Question: I'm doing research on bootloaders. That is, I'm trying to write simple bootloader with Nasm which will run in VB (vdi disk). For now on I did set up a virtualbox environment for testing purposes and successfully load MBR which resides on absolute address (HXD hex editor) 0x2000. But now I want to jump outside MBR (0x2200 big endian) and execute code which resides there (Below snippet doesn't do the job). I use Nasm directive [org 0x7C00], do I have to use this offset when making jumps?
'''
[BITS 16]
[org 0x7C00]
%define location 0x0022
start:
mov al, 0x12
mov ah, 0
int 0x10
jmp location:0000
TIMES 510 - ($ - $$) db 0
DW 0xAA55
'''
This is hex view from vdi (2000h is where MBR starts, 2200h is where I want to jump):

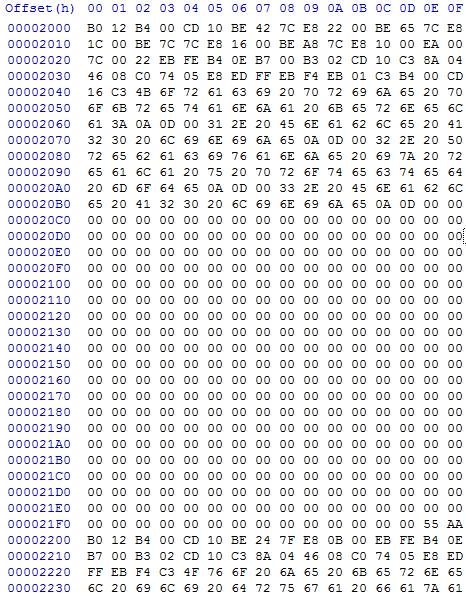
Answer: The boot sector will be loaded at address 0x7c00 (which, due to the peculiarities of real mode segments, may be addressed in multiple ways. The two common ones being 0:0x7c00 and 0x7c0:0 - you shouldn't rely on a particular one). The fact that it is at offset 0x2000 in your disk image is probably due to the format of said image, it has no relevance to the memory address. Also, the boot process only loads a single sector of 512 bytes, if you need more you have to load it yourself. Then you can jump to it, using the address that you loaded it to.